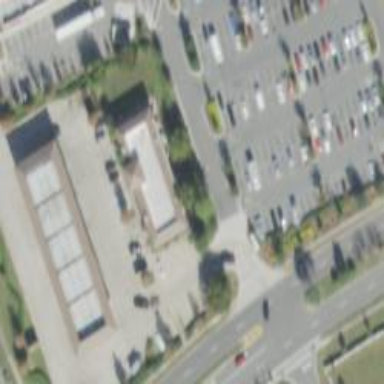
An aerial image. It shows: Convenience shop.